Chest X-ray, PA view. Patient: 56 years old, sex F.
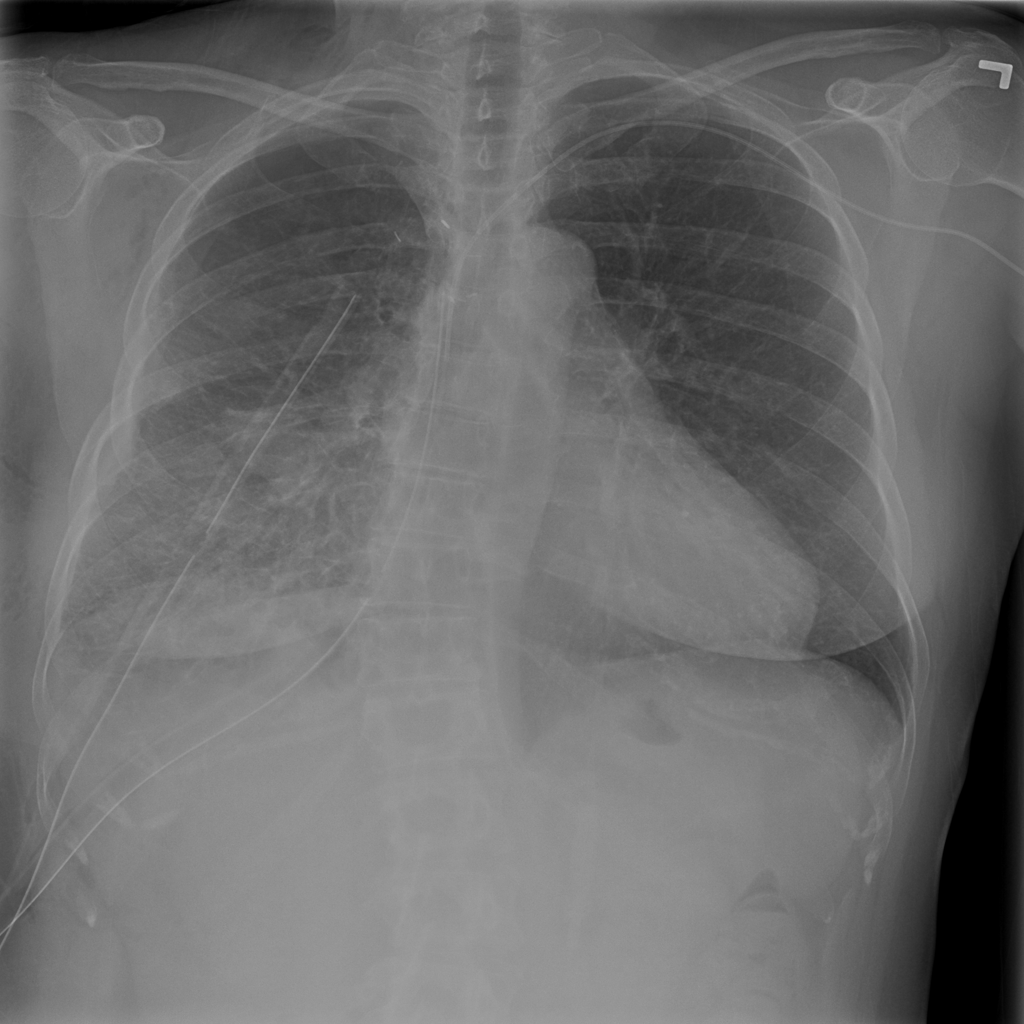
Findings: Pneumothorax